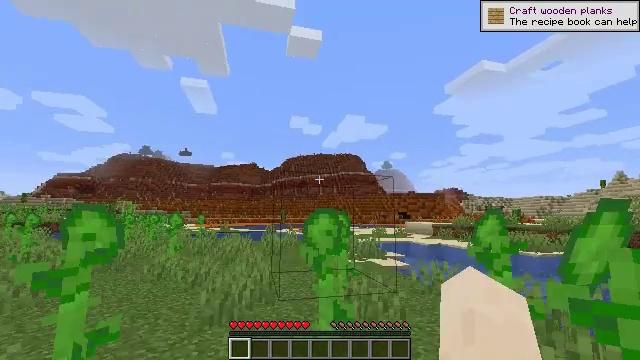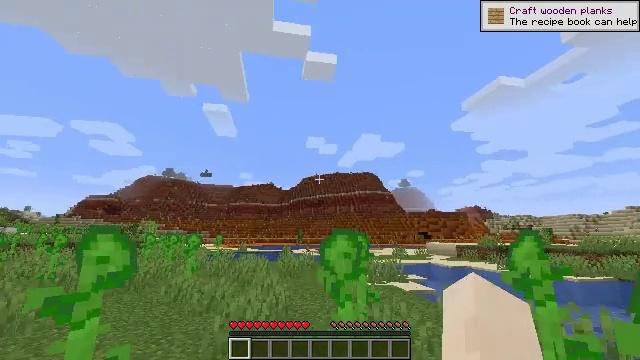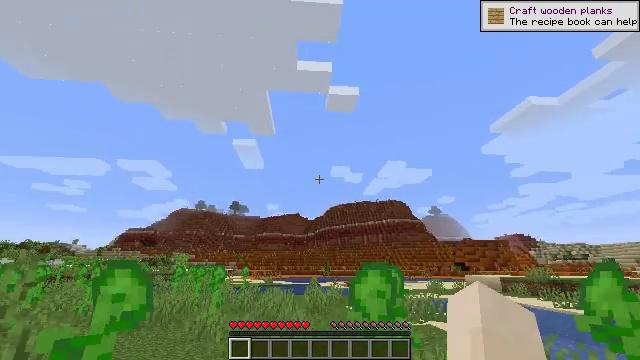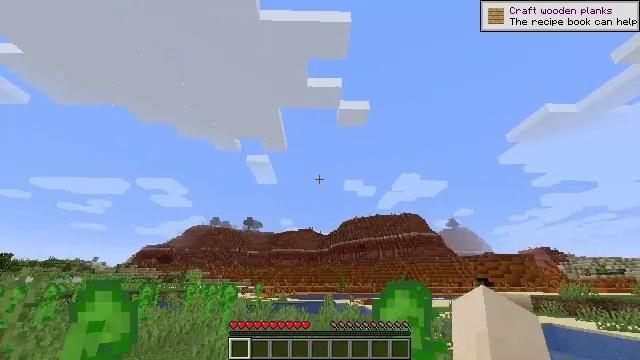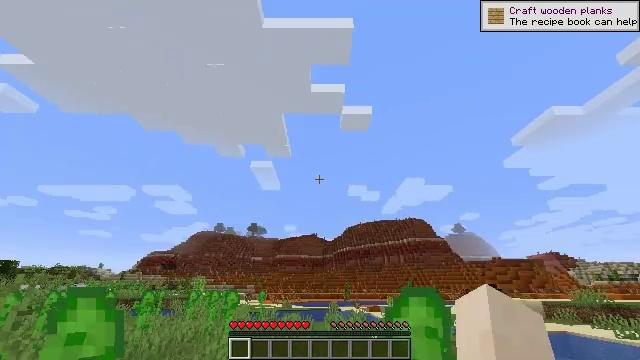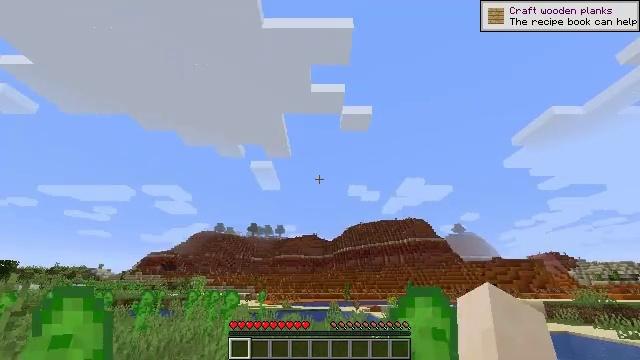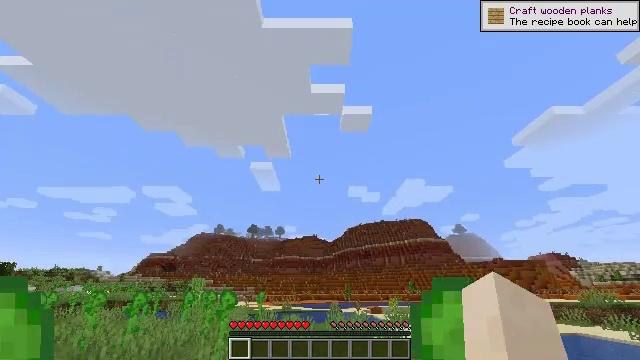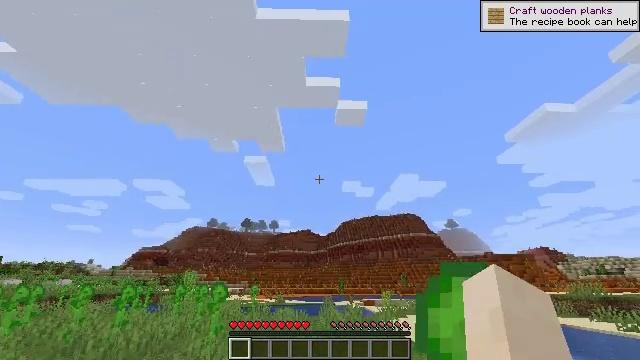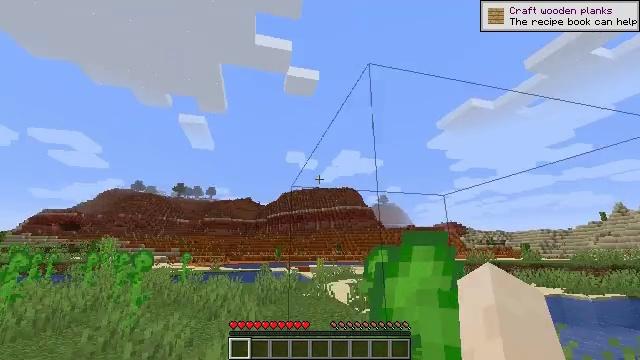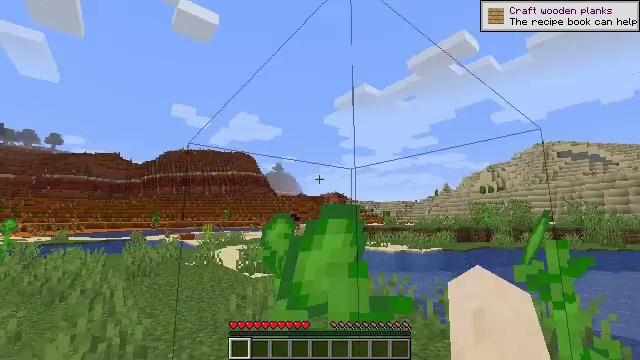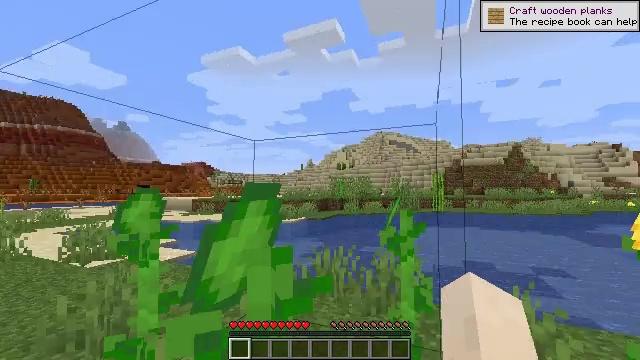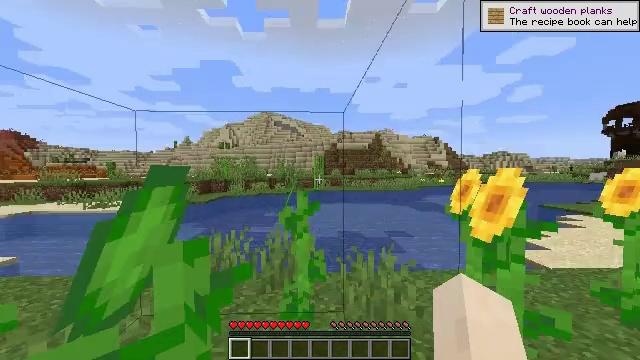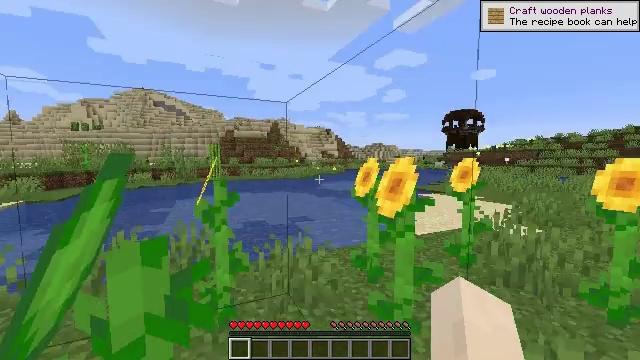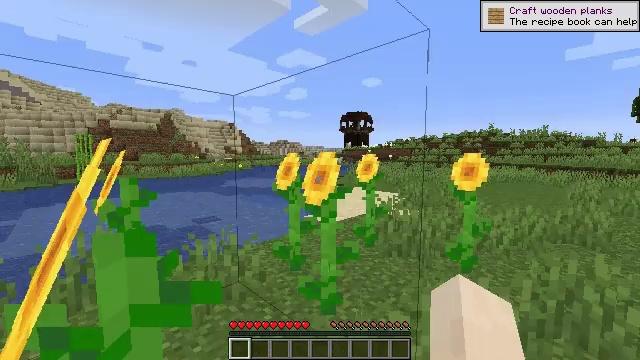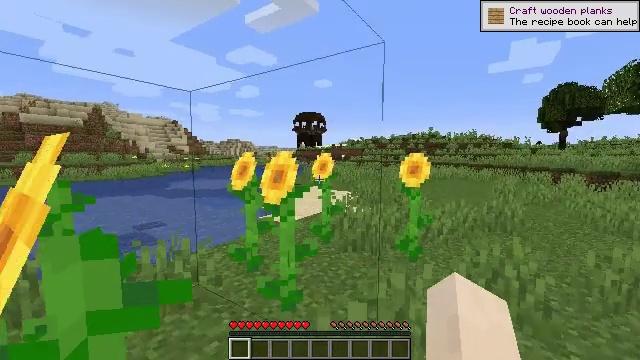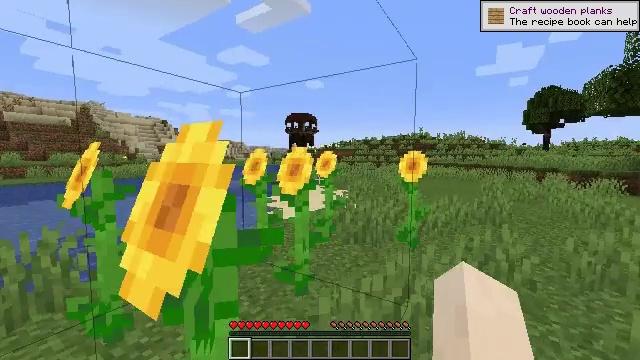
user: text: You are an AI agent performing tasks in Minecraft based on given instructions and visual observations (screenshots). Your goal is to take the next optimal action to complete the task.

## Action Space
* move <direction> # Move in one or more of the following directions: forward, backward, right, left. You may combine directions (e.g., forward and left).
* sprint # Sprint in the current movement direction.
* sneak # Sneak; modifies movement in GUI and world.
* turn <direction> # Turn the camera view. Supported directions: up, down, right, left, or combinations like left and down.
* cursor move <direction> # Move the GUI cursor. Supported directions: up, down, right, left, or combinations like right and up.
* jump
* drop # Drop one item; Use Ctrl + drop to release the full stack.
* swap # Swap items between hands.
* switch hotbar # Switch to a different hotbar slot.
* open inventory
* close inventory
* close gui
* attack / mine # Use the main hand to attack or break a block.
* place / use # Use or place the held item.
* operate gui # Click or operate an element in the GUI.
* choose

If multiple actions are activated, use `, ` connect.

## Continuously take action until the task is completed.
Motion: motion action
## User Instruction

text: Break the red sand block.
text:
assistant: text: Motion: move forward, turn left and up
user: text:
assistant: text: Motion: move forward, turn left and up
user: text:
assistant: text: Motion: move forward, turn left and up
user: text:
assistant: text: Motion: move forward, turn up
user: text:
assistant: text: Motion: move forward
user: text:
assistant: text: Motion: move forward
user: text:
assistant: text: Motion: move forward, turn right and down
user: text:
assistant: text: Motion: move forward and move left, turn right and down
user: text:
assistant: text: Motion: move forward and move left, turn right and down
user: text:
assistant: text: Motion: move left, turn right and down
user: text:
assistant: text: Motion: move left, turn right and down
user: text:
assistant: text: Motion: move left, turn right and down
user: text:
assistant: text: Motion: move back and move left, turn right
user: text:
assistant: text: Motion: move back and move left, turn right
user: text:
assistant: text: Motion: move back and move left, turn right
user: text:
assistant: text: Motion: move back and move left
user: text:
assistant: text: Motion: move back and move left
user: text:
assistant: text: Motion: move back and move left
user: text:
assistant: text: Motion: move back, turn right and up
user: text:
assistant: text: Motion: move back, turn right and up
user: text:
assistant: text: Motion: move back, turn right and up
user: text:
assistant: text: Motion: move back, turn right and up
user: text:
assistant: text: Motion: move back and move left, turn right and up
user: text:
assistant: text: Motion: move back and move left, turn right and up
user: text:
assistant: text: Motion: move back and move left, turn right and up
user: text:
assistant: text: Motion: move back and move left, turn right and up
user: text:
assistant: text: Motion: move back and move left, turn right
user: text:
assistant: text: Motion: move back and move left, turn right
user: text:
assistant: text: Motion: move back and move left
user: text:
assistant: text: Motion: turn right and down